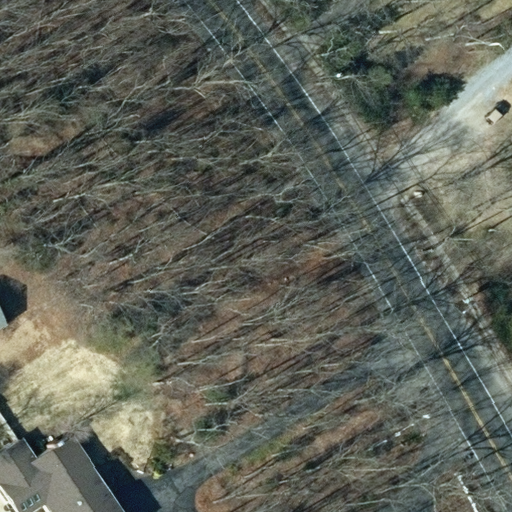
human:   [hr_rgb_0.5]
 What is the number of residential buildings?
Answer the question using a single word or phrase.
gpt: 2

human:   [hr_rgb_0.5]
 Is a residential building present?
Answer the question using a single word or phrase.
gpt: yes

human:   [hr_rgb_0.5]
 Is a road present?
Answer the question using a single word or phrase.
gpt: yes

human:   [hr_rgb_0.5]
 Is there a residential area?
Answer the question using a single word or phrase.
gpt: yes

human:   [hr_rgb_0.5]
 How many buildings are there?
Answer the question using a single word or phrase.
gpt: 2

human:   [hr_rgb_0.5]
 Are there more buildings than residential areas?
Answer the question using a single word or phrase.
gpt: yes

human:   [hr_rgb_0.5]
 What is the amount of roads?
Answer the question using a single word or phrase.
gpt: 1

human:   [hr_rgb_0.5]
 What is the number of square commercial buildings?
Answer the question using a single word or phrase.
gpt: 0

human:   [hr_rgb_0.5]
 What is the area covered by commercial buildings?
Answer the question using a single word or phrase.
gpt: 0m2

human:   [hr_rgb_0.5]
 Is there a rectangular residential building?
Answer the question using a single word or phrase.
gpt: yes

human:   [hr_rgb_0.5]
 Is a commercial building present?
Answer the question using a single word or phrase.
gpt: no

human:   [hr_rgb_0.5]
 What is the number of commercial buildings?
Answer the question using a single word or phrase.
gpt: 0

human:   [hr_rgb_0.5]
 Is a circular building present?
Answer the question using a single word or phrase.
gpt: no

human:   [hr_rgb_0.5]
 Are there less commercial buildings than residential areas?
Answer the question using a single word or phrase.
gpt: yes

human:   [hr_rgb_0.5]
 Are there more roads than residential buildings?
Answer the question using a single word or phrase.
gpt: no

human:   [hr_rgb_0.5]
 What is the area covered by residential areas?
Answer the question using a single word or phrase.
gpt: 10637m2

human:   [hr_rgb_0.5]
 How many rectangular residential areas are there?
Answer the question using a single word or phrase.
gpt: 1

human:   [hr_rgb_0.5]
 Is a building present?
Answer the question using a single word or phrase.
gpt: yes

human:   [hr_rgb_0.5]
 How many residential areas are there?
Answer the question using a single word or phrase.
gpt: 1

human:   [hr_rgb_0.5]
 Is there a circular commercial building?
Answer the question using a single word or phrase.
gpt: no

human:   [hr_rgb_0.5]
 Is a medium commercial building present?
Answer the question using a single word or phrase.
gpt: no

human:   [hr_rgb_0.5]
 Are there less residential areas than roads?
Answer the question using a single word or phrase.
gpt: no

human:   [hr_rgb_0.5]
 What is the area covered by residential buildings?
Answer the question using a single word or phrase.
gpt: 518m2

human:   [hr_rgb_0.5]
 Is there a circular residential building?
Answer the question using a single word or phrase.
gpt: no

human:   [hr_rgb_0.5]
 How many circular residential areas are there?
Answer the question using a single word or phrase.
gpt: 0

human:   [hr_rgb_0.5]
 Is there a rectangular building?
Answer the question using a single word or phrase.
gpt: yes

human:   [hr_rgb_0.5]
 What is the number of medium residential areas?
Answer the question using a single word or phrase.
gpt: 0

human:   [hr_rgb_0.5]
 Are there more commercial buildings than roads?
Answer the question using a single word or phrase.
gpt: no

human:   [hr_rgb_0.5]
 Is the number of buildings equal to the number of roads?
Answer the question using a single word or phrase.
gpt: no

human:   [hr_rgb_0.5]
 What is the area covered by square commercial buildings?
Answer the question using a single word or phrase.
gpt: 0m2

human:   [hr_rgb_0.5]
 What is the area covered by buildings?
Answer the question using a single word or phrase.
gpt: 518m2

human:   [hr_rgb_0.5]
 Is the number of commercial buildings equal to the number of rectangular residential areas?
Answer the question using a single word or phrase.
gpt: no

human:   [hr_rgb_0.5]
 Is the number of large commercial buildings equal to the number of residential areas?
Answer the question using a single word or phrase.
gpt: no

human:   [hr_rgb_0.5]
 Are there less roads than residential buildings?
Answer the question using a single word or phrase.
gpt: yes

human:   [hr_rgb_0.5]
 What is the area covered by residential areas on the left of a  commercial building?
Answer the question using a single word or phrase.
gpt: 0m2

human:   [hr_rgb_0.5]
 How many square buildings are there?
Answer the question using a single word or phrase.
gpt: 0

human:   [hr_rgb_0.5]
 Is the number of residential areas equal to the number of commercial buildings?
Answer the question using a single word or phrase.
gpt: no

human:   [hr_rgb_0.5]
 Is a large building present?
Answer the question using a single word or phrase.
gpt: yes

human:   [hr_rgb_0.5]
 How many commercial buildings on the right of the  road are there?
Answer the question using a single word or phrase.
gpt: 0

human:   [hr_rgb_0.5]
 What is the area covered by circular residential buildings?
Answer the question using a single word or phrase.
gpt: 0m2

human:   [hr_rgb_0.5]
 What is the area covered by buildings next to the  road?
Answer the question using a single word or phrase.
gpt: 518m2

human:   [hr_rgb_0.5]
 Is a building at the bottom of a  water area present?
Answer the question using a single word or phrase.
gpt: no

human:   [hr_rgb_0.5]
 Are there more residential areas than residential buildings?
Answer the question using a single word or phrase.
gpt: no

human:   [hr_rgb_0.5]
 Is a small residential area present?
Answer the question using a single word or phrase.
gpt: no

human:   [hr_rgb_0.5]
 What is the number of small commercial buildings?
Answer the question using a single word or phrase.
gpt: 0

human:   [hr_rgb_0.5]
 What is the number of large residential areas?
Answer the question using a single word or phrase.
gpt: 1

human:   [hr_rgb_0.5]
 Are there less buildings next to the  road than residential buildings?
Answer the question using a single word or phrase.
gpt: no

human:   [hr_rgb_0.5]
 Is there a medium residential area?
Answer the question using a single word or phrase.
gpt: no

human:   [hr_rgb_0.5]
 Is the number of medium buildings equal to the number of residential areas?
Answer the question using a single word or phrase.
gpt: no

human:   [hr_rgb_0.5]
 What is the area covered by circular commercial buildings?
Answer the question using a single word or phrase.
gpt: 0m2

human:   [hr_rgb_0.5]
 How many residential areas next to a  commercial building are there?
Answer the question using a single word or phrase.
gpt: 0

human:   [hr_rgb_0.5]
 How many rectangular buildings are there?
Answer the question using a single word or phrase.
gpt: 1

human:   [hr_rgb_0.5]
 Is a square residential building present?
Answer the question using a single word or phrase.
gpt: no

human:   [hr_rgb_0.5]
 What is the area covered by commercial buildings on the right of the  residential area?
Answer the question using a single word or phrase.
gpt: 0m2

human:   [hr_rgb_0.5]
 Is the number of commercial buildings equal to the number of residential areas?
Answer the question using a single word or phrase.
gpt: no

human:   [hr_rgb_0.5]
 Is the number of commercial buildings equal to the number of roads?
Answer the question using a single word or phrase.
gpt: no

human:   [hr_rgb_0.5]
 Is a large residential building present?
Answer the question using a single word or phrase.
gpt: yes

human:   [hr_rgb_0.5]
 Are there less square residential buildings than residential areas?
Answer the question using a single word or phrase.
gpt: yes

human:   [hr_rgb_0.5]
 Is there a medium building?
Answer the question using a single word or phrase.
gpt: no

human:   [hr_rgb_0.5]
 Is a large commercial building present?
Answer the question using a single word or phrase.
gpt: no

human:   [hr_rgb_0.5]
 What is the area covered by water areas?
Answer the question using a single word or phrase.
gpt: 0m2

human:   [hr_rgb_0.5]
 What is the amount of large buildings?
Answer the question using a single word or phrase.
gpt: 1

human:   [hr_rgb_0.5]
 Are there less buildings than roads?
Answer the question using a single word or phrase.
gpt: no

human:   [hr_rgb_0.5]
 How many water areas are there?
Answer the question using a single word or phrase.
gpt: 0